Question: I wrote a simple program to examine how IL works :
'''
void Main()
{
int a=5;
int b=6;
if (a<b) Console.Write("333");
Console.ReadLine();
}
'''
The IL :
'''
IL_0000: ldc.i4.5
IL_0001: stloc.0
IL_0002: ldc.i4.6
IL_0003: stloc.1
IL_0004: ldloc.0
IL_0005: ldloc.1
IL_0006: bge.s IL_0012
IL_0008: ldstr "333"
IL_000D: call System.Console.Write
IL_0012: call System.Console.ReadLine
'''
- at line #1 (IL code) it pushes the value 5 onto the stack ( 4 bytes which is int32)- at line #2 (IL code) it POPs from the stack into a local variable.
and then , it loads those local variables onto the stack and it evaluate 'bge.s'.
Why does he loads the local variables to the stack ? the values in the stack. but he poped them in order to put them in a local variables . isn't it a waste ?
I mean , why the code couldn't be something like :
'''
IL_0000: ldc.i4.5
IL_0001: ldc.i4.6
IL_0002: bge.s IL_0004
IL_0003: ldstr "333"
IL_0004: call System.Console.Write
IL_0005: call System.Console.ReadLine
'''
my sample of code is just 5 lines of code. what about 50,000,000 lines of code ? there will be plenty of extra code emitted by IL
Looking at the code address :

-
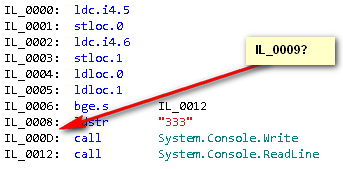
Answer: > Why does he loads the local variables to the stack? The values has already been in the stack. But he poped them in order to put them in a local variables. Isn't it a waste?
A waste of what? You have to remember that IL (usually) isn't executed as it is, it's compiled again by the JIT compiler, which performs most of the optimizations. One of the points of using an "intermediate language" is so that optimizations can be implemented in one place: the JIT compiler and each language (C#, VB.NET, F#, ...) doesn't have to implement them all over again. This is explained by Eric Lippert in his article <URL>
> Where is the IL_0009 address? Isn't it supposed to be sequential?
Let's have a look at the specification of the 'ldstr' instruction (from <URL>:
> III.4.16 'ldstr' - load a literal stringFormat: 72 <T> [...]The 'ldstr' instruction pushes a new string object representing the literal stored in the metadata as string (which is a string literal).
That reference to metadata above and the <T> mean that the byte '72' of the instruction is followed by a metadata token, which points to a table containing strings. How big is such token? From section III.1.9 of the same document:
> Many CIL instructions are followed by a "metadata token". This is a 4-byte value, that specifies a row in a metadata table [...]
So, in your case, the byte '72' of the instruction is at the address 0008 and the token (0x70000001 in this case, where the 0x70 byte represents the user strings table) is at addresses 0009 to 000C.